Question: I have only one line that's declaring a variable.
Yet it's giving me problems,
so far, I have tried:
- - -
Yet, I'm getting:
'''
Syntax error, insert "EnumBody" to complete CompilationUnit
'''
With two variables declared I get on the previously declared variables:
'''
Syntax error on tokens, delete these tokens
'''

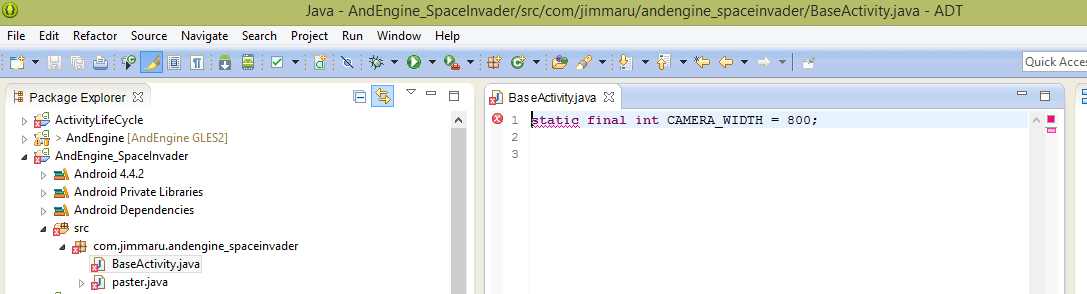
Answer: In Java there is no concept of global variables. All the code should go either in a class, interface or enum.